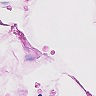
Metastatic tissue present: no